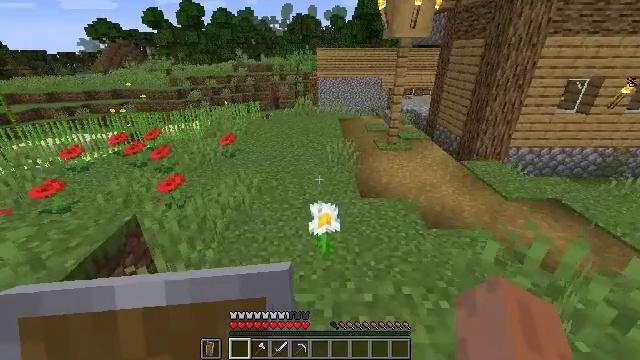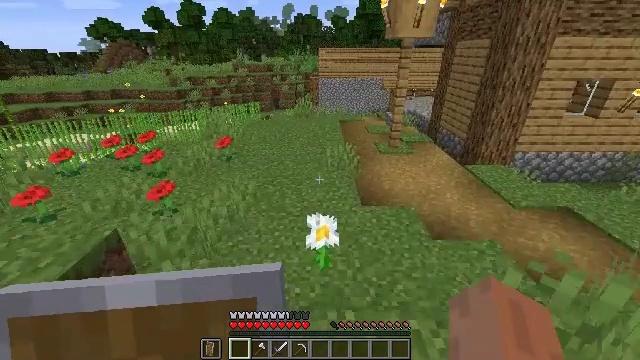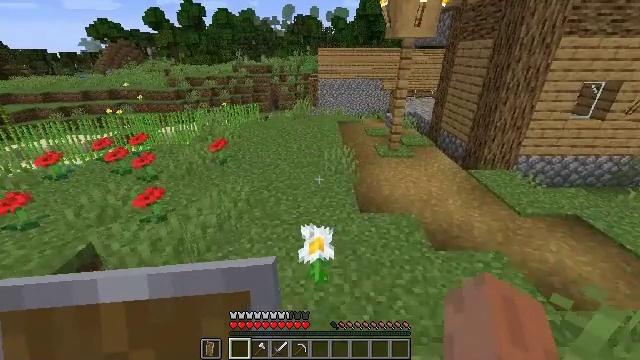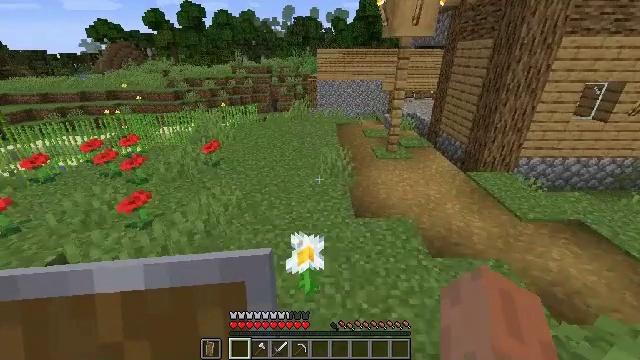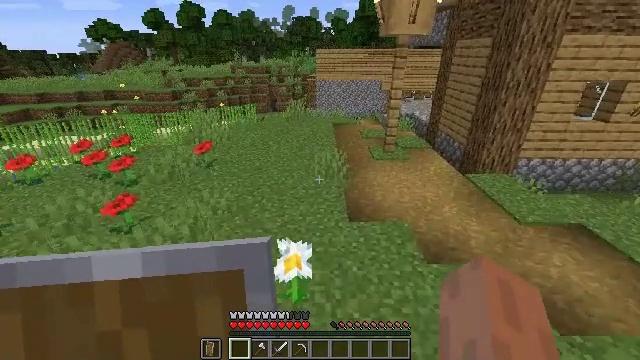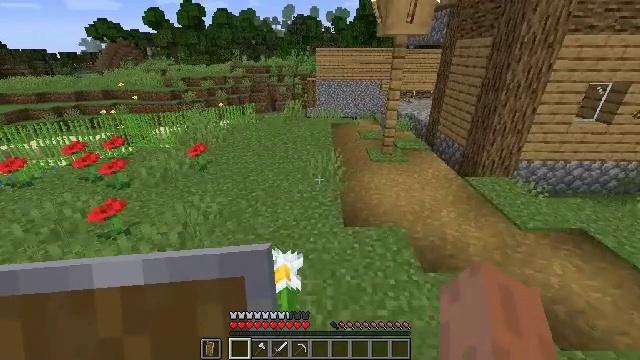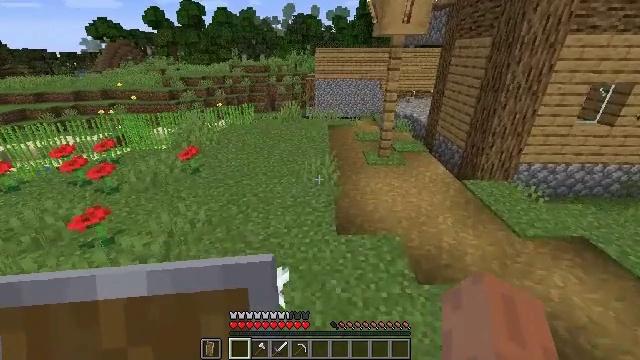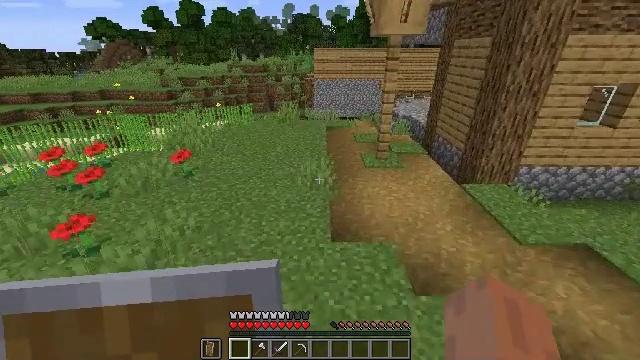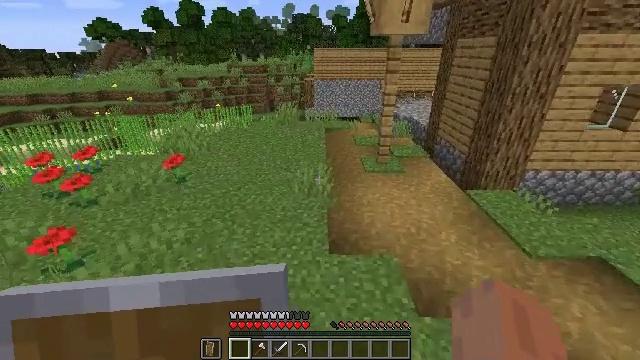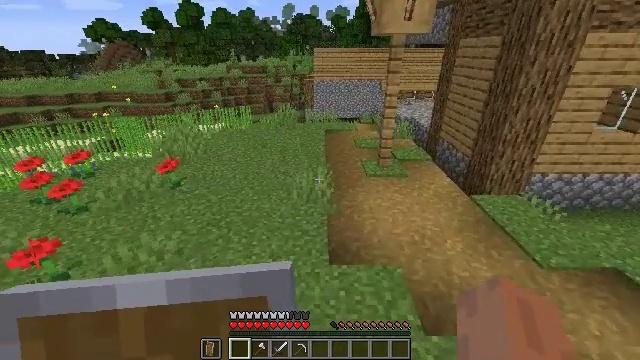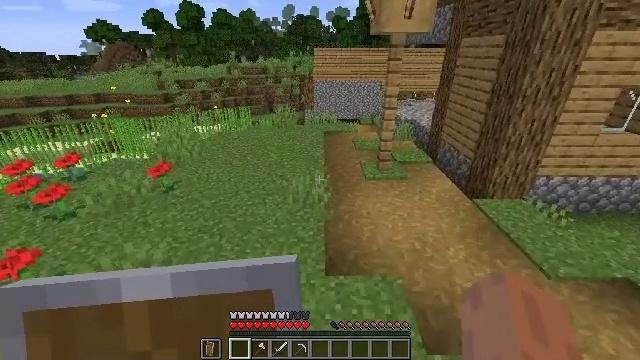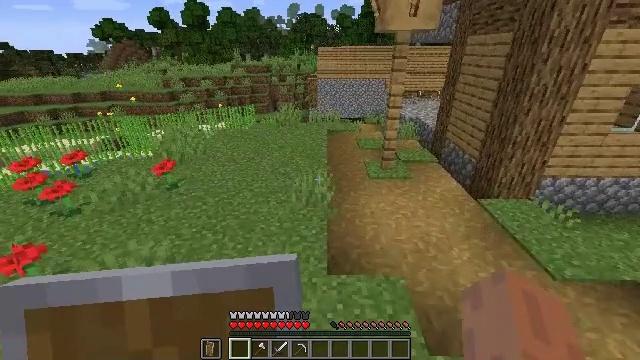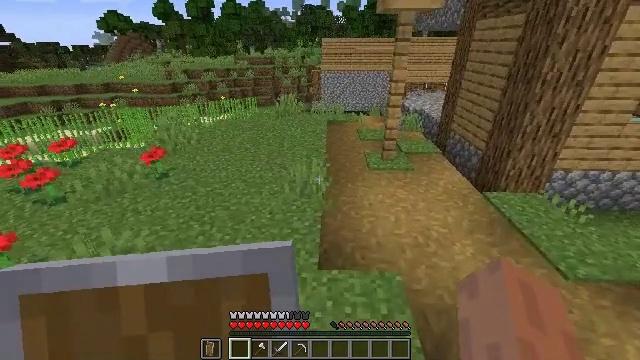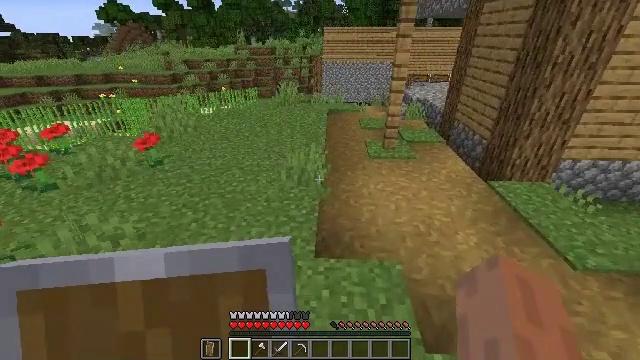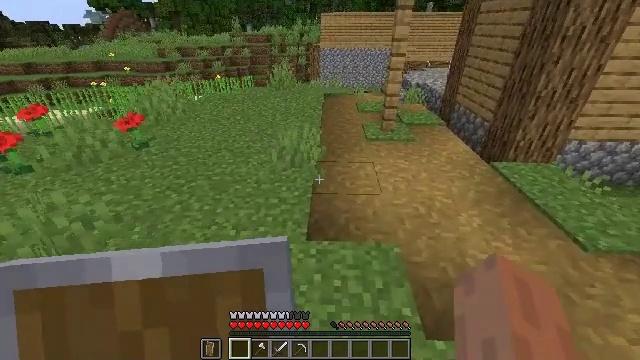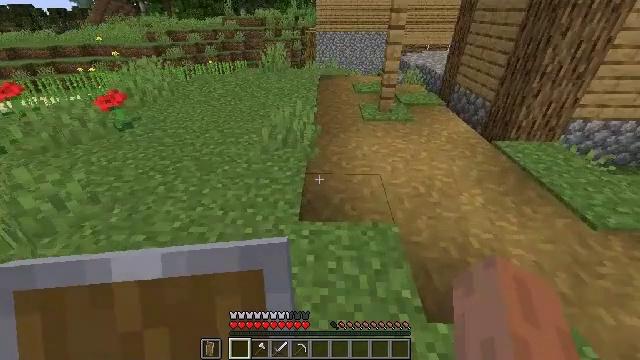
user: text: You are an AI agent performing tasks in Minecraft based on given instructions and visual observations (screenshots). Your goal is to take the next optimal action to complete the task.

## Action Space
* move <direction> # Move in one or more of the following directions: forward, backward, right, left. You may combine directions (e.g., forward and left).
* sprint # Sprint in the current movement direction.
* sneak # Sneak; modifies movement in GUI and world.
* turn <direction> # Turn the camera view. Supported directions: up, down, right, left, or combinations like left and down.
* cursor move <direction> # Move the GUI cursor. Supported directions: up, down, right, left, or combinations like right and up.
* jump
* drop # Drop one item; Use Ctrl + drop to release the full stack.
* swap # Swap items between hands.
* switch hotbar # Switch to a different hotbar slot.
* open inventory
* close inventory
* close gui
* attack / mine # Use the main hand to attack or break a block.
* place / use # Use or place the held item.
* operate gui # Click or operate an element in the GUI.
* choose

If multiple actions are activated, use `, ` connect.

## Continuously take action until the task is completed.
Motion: motion action
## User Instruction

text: craft item air
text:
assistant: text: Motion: move forward
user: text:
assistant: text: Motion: move forward and move right
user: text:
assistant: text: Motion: move forward and move right
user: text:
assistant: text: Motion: move forward and move right
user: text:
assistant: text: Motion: move forward and move right
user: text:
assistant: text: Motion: move forward and move right
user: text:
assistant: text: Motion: move forward
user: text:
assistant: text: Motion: move forward
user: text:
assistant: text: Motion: move forward
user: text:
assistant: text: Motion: move forward and move right
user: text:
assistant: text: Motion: move forward and move right
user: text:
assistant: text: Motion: move forward, turn left and down
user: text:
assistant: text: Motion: move forward, turn down
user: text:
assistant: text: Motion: move forward, turn down
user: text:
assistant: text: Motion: move forward, turn down
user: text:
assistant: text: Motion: move forward, turn down
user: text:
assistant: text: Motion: move forward, turn down
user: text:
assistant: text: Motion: move forward
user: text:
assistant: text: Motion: move forward
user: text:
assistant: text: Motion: move forward
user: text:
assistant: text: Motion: move forward
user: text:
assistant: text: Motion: move forward
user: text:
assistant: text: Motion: move forward
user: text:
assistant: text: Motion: move forward
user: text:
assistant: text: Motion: move forward
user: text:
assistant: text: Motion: move forward
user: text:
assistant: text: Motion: move forward
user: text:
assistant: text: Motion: move forward
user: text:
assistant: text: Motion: move forward
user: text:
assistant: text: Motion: move forward